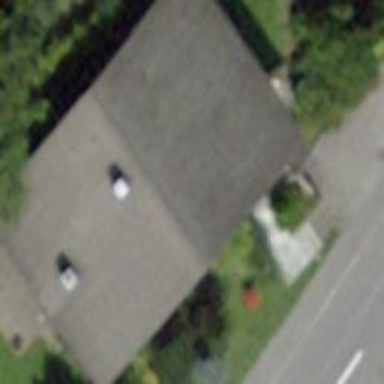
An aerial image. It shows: Residential building.